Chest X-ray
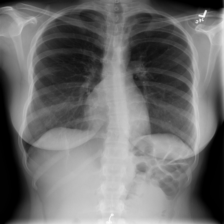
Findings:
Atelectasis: negative
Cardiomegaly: negative
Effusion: negative
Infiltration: negative
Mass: negative
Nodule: negative
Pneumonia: negative
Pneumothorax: negative
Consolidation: negative
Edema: negative
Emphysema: negative
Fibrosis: negative
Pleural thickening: negative
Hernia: negative